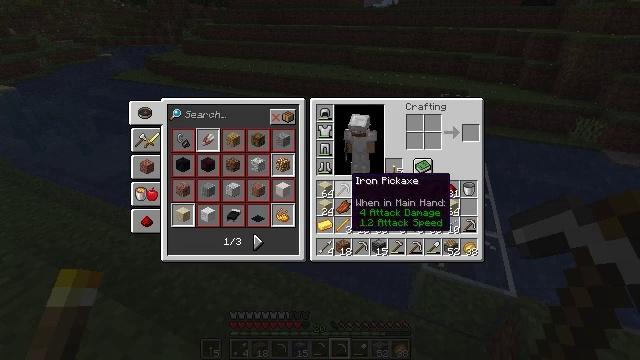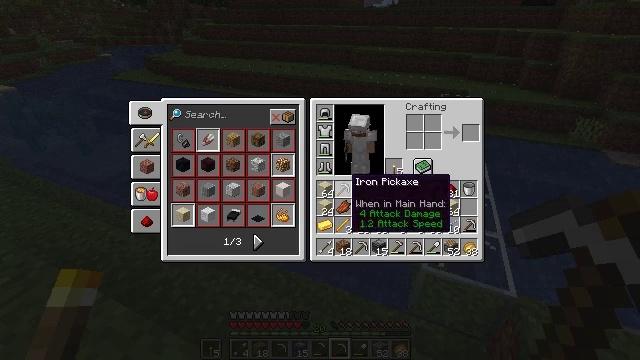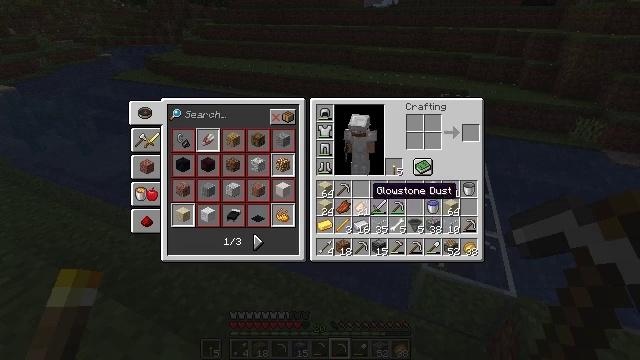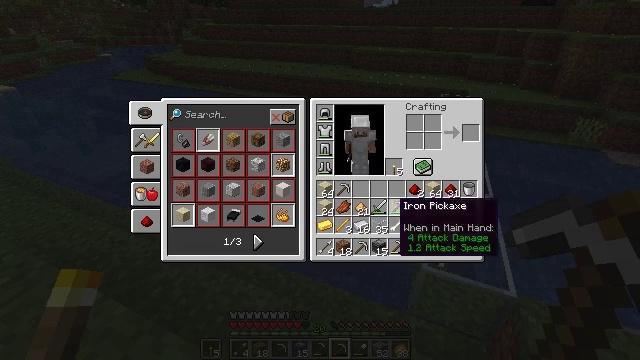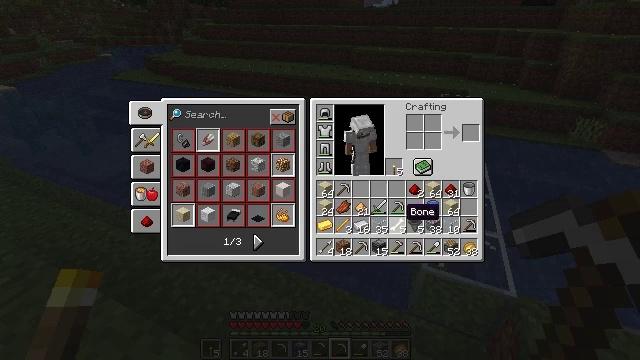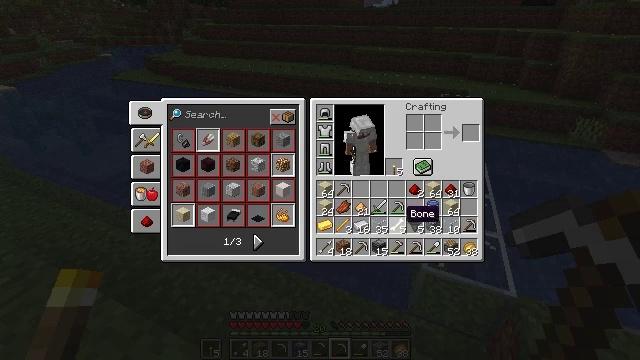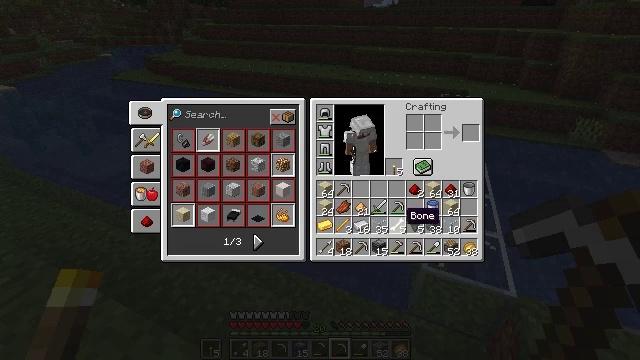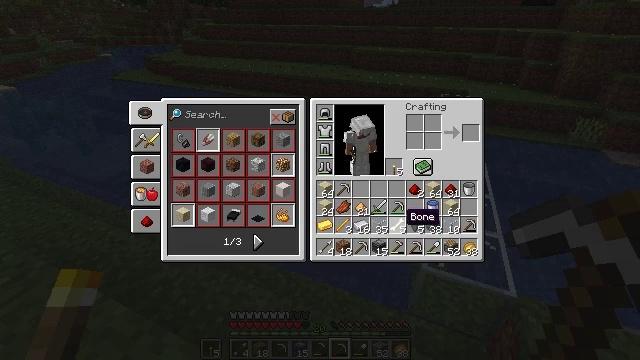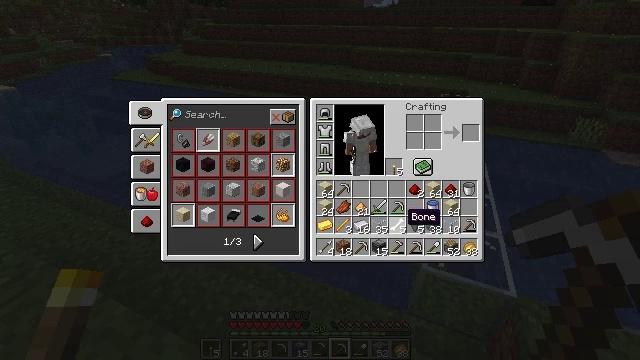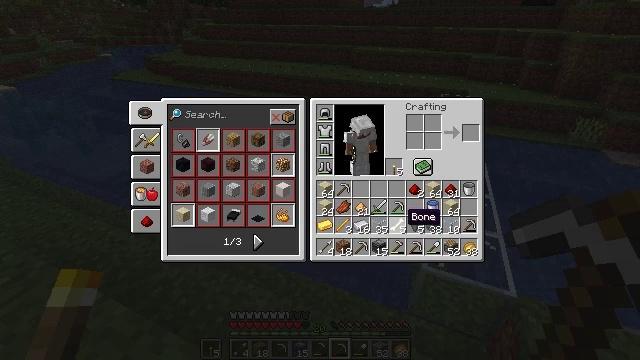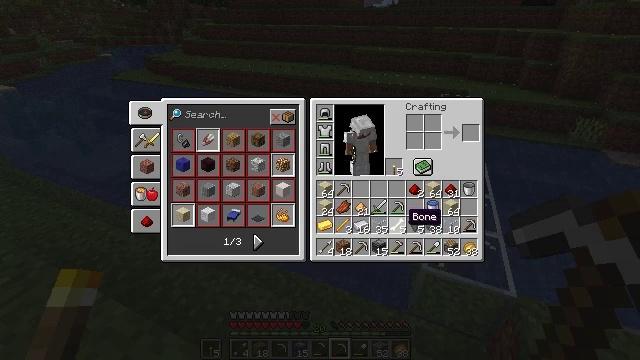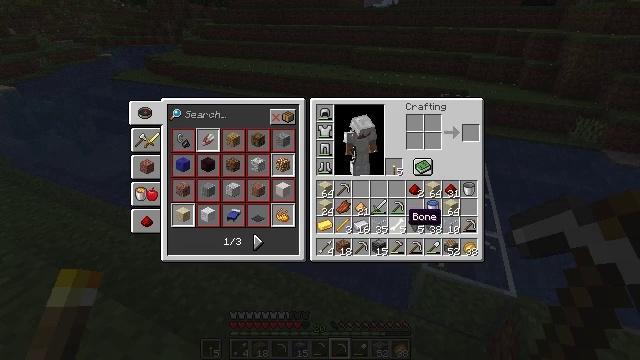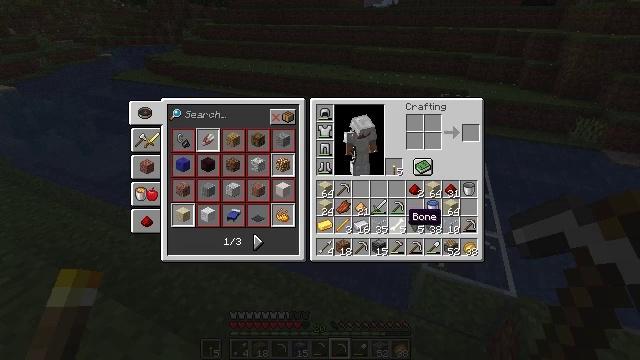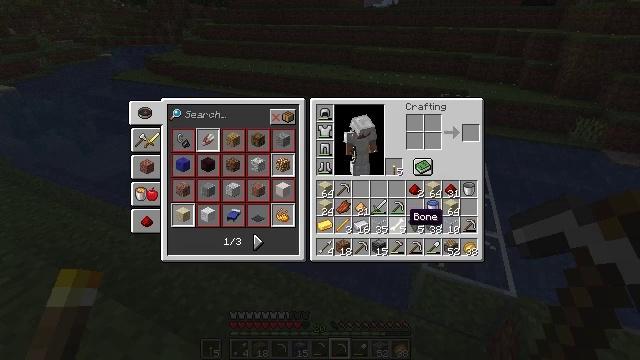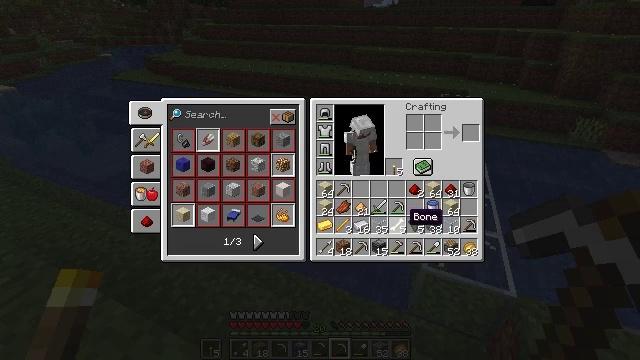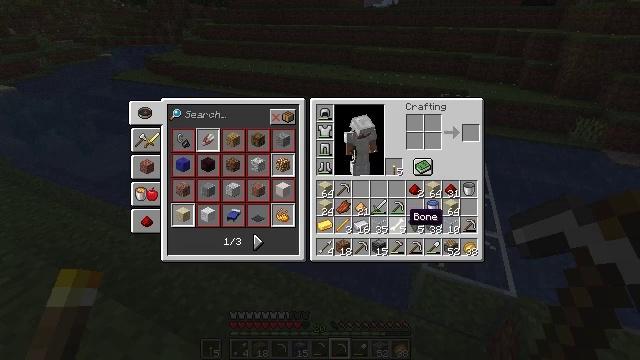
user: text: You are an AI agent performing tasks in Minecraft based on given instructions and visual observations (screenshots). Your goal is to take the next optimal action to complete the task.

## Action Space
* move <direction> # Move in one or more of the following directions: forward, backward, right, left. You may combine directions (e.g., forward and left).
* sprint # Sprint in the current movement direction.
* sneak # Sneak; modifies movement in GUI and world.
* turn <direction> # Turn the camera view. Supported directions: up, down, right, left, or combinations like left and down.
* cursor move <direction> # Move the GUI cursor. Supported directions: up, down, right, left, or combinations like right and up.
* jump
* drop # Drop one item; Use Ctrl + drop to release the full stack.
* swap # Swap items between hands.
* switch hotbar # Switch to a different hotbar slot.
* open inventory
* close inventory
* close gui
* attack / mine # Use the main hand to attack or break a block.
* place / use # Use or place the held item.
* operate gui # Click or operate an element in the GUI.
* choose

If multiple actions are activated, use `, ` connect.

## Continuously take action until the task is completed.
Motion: motion action
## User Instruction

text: Mine the piston from the build.
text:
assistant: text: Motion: no_op
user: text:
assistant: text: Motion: cursor move right and down
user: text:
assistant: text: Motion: cursor move right and down
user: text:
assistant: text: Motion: cursor move right
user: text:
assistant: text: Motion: no_op
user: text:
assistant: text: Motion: no_op
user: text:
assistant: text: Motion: no_op
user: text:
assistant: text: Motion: no_op
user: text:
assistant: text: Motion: no_op
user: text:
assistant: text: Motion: no_op
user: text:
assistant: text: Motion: no_op
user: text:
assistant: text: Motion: no_op
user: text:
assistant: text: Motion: no_op
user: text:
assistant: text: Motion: no_op
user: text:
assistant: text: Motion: no_op
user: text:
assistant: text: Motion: no_op
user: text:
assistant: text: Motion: no_op
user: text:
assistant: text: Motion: no_op
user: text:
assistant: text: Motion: no_op
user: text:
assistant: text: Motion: no_op
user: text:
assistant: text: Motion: no_op
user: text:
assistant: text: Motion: no_op
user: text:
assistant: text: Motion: no_op
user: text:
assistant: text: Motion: no_op
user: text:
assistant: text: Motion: no_op
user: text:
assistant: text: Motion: no_op
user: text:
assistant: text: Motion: turn right and down
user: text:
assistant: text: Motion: turn right
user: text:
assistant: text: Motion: no_op
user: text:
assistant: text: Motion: no_op